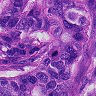
Metastatic tissue present: yes